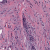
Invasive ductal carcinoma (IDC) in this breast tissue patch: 1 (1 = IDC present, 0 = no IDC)